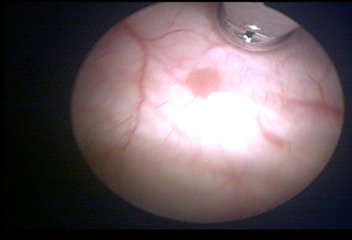
Modality: WLC
Class: Normal mucosa
Bladder cancer association: No